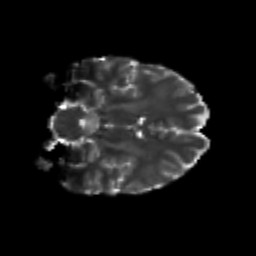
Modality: T2w
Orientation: coronal
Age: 25
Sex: female
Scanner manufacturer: siemens
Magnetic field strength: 3 T
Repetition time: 3.5 s
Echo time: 0.125 s